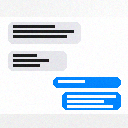
Screen state: on